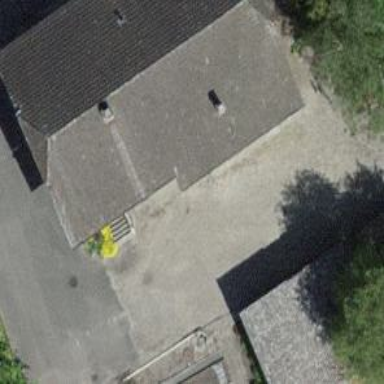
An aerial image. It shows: Farm building.